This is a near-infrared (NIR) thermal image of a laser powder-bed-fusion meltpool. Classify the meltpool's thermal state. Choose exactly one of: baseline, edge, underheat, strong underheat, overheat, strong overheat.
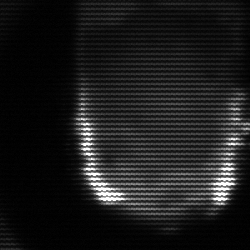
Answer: baseline